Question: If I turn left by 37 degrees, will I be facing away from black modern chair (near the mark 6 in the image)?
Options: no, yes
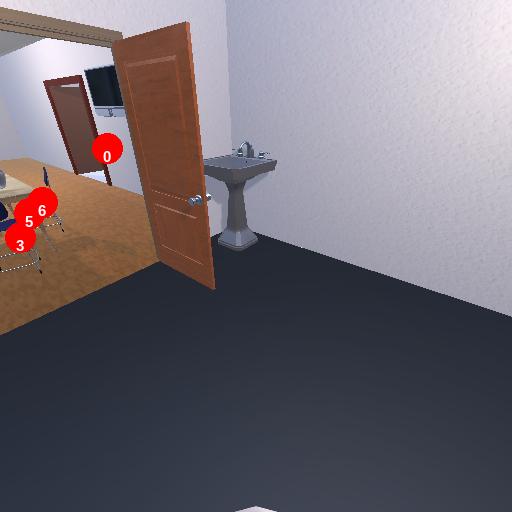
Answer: no